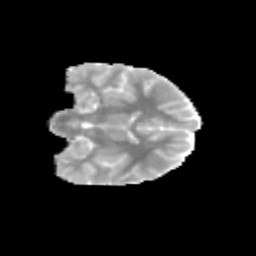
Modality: MD
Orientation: coronal
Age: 12
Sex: female
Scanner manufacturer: siemens
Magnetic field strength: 3 T
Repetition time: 3.8 s
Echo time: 0.07 s